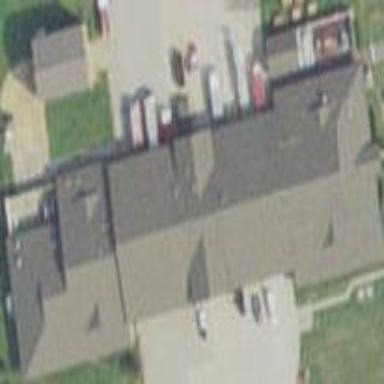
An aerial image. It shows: Fire station building.